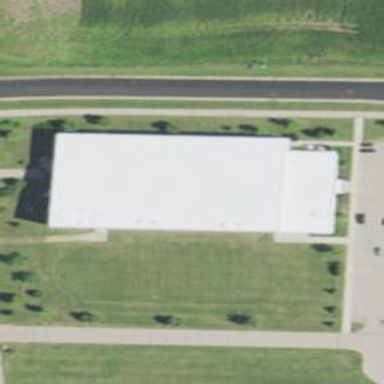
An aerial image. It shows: Multi-sport building featuring ice rink.